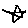
Label: star